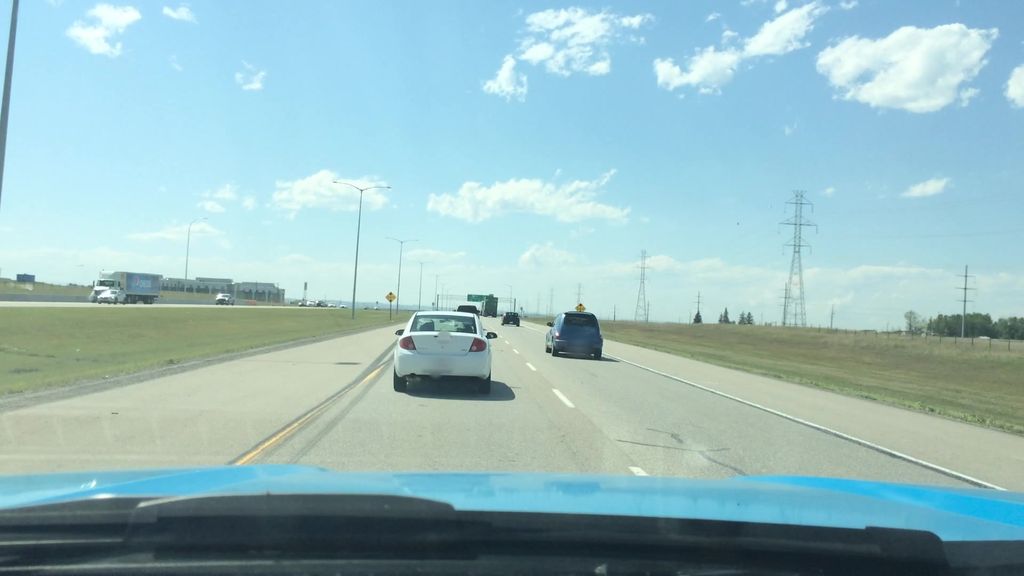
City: calgary